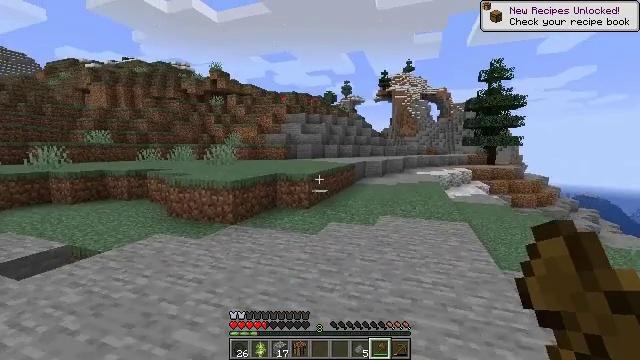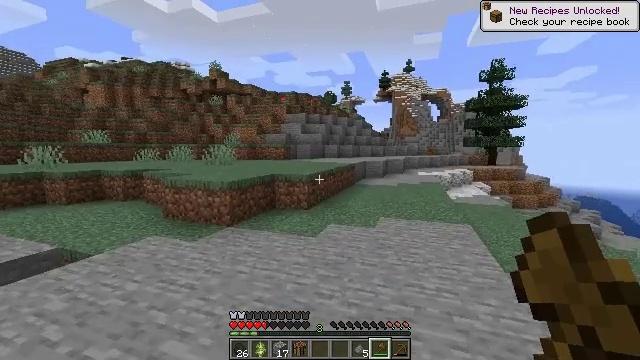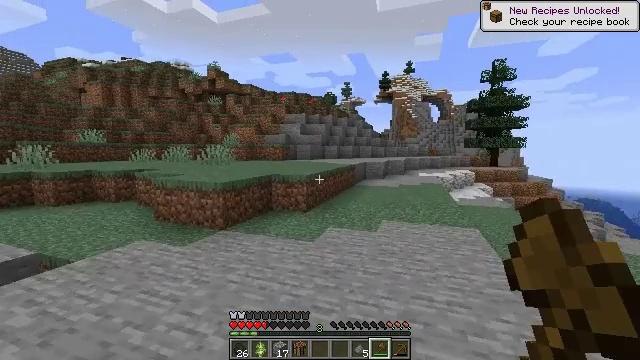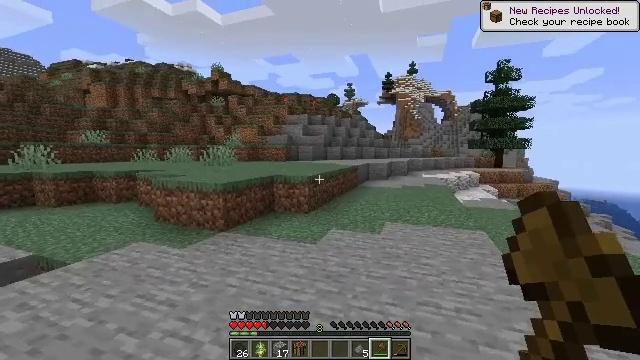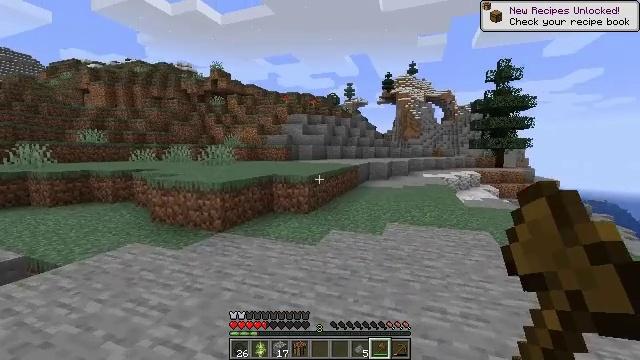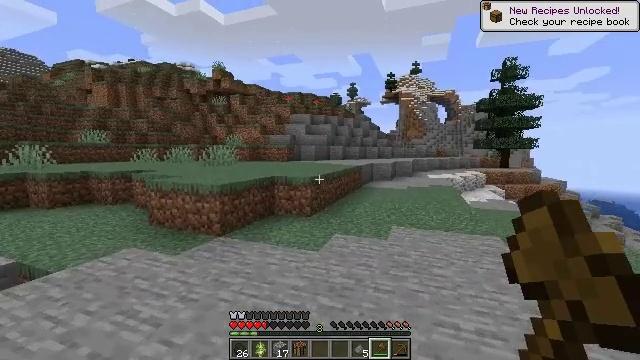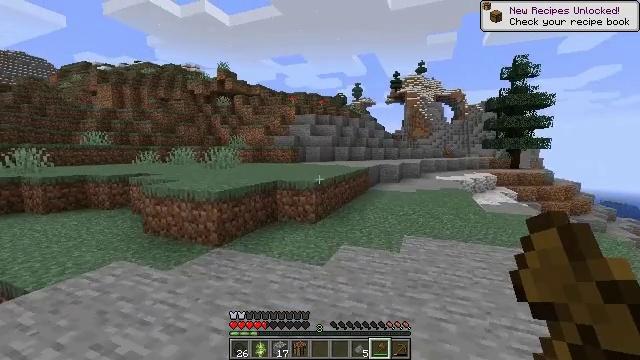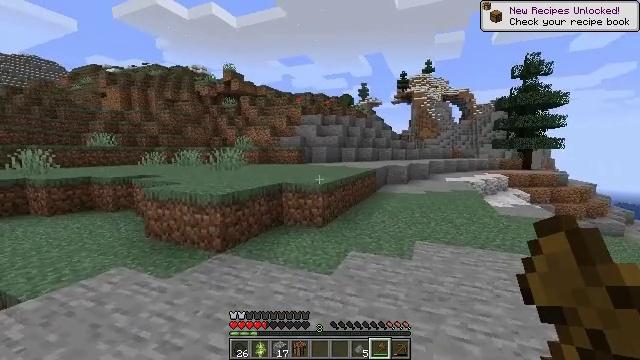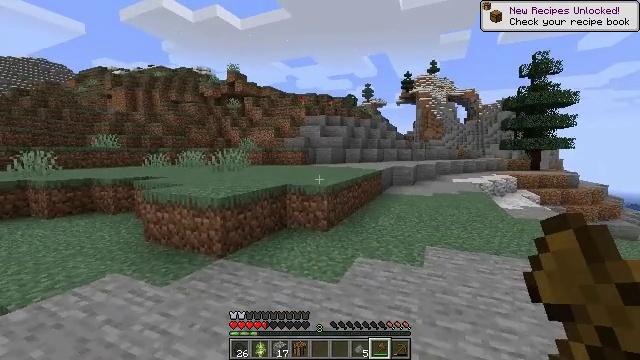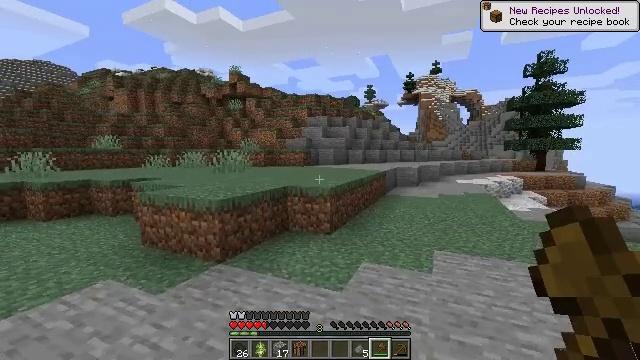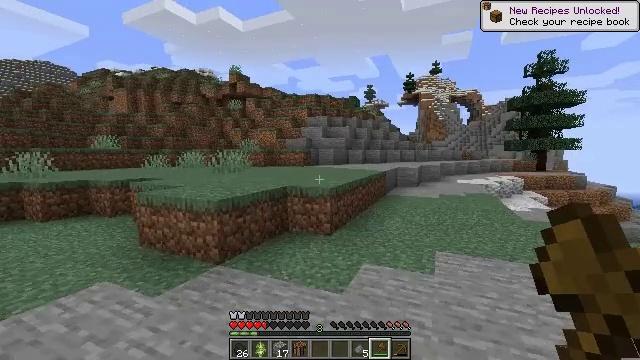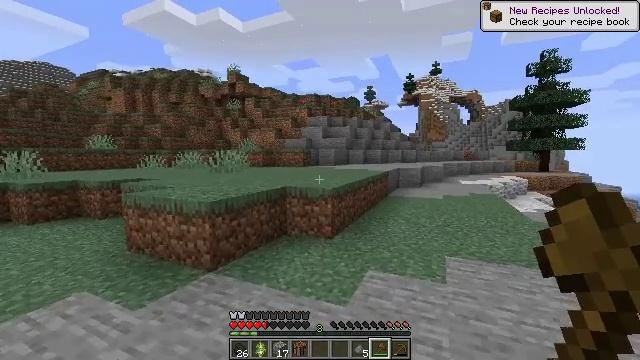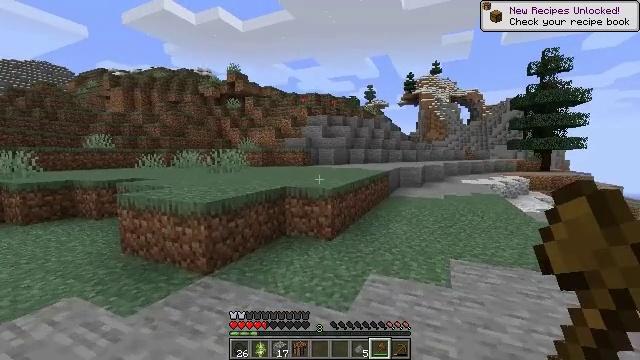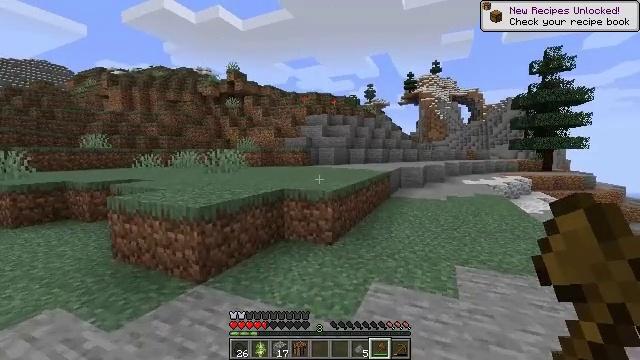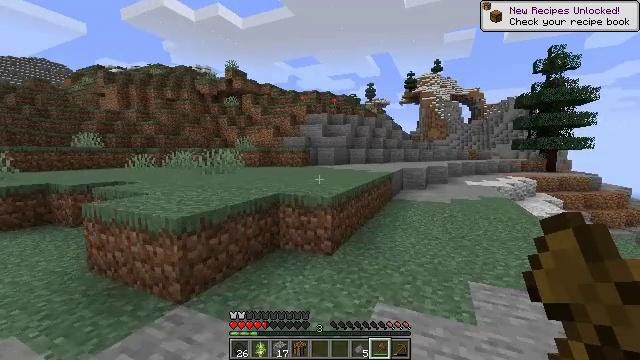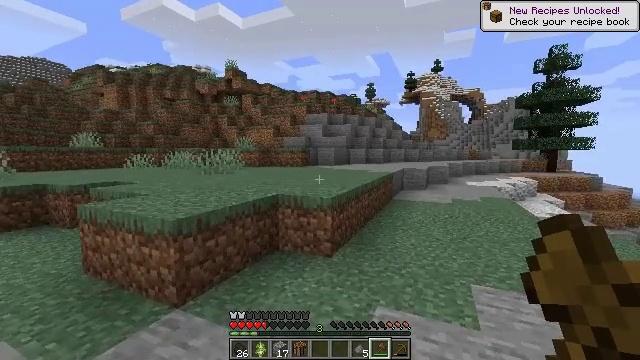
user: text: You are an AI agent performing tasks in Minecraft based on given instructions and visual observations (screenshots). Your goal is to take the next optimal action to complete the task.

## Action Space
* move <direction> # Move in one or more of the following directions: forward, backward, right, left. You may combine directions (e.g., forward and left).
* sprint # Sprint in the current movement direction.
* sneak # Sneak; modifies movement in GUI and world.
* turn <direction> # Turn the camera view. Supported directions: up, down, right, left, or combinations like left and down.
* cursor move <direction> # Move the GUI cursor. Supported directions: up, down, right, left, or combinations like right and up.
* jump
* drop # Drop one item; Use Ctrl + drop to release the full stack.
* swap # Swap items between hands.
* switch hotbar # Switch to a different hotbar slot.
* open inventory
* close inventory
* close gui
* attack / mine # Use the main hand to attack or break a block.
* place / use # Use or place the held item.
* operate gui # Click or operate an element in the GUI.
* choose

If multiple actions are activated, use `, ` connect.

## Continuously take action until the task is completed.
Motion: motion action
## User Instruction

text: Kill the cow.
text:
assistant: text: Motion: move forward, sprint
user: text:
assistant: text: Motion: move forward, sprint
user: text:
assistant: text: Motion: move forward
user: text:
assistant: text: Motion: move forward
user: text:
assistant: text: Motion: move forward, sprint
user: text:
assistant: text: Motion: move forward, sprint, turn left
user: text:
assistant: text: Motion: move forward, sprint, turn left
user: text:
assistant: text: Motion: move forward, sprint
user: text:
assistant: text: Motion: move forward
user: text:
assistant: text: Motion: move forward
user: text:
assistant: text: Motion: move forward
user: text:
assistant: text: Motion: move forward, sprint
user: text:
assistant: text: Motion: move forward, sprint
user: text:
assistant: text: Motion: move forward, sprint
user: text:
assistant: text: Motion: move forward, sprint
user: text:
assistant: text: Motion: move forward
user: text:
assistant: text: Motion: move forward
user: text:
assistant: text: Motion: move forward, sprint
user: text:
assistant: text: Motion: move forward, sprint
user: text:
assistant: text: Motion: move forward, sprint
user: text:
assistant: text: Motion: move forward, sprint, turn left
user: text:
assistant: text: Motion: move forward, sprint
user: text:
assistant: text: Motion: move forward
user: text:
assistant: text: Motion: move forward
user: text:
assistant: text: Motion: move forward
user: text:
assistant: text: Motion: move forward
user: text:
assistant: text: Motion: move forward
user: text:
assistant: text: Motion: move forward
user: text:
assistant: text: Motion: move forward
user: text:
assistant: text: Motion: move forward